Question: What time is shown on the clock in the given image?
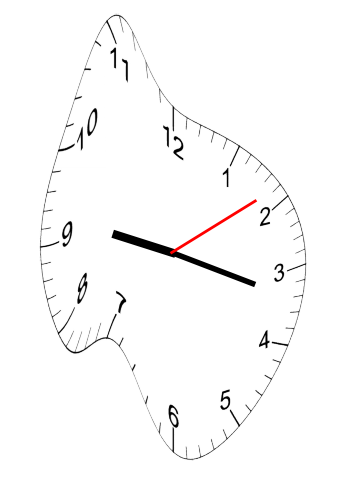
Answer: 09:17:09